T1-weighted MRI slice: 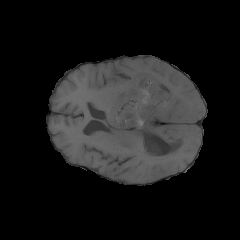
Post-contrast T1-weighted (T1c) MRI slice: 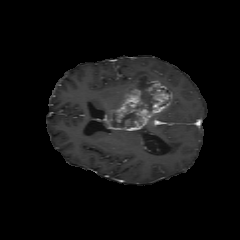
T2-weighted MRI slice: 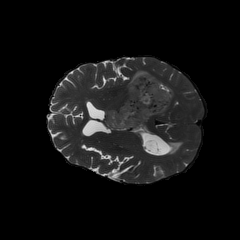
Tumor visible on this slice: yes